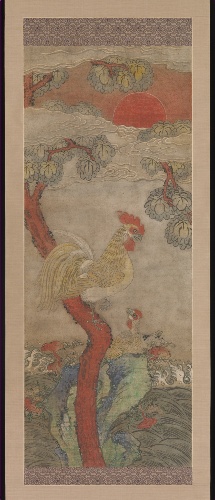
Title: 작자미상 	화조도   조선|作者未詳 花鳥圖 朝鮮|Golden Rooster and Hen
Artist: Unidentified artist
Date: 19th century
Object type: Hanging scroll
Classification: Paintings
Medium: Hanging scroll; ink and color on paper
Culture: Korea
Period: Joseon dynasty (1392–1910)
Dimensions: Image: 45 × 18 in. (114.3 × 45.7 cm)
Overall with mounting: 79 × 22 in. (200.7 × 55.9 cm)
Overall with knobs: 79 × 24 3/4 in. (200.7 × 62.9 cm)
Department: Asian Art
Credit line: Rogers Fund, 1919
Accession year: 1919
Repository: Metropolitan Museum of Art, New York, NY
Tags: Roosters|Trees|Hens